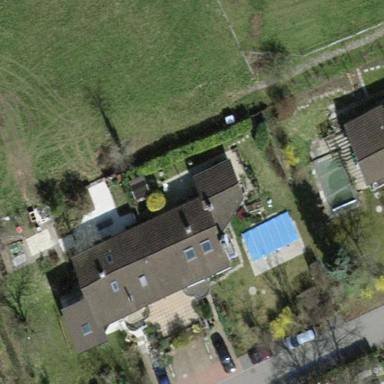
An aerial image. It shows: Simple and straightforward house.